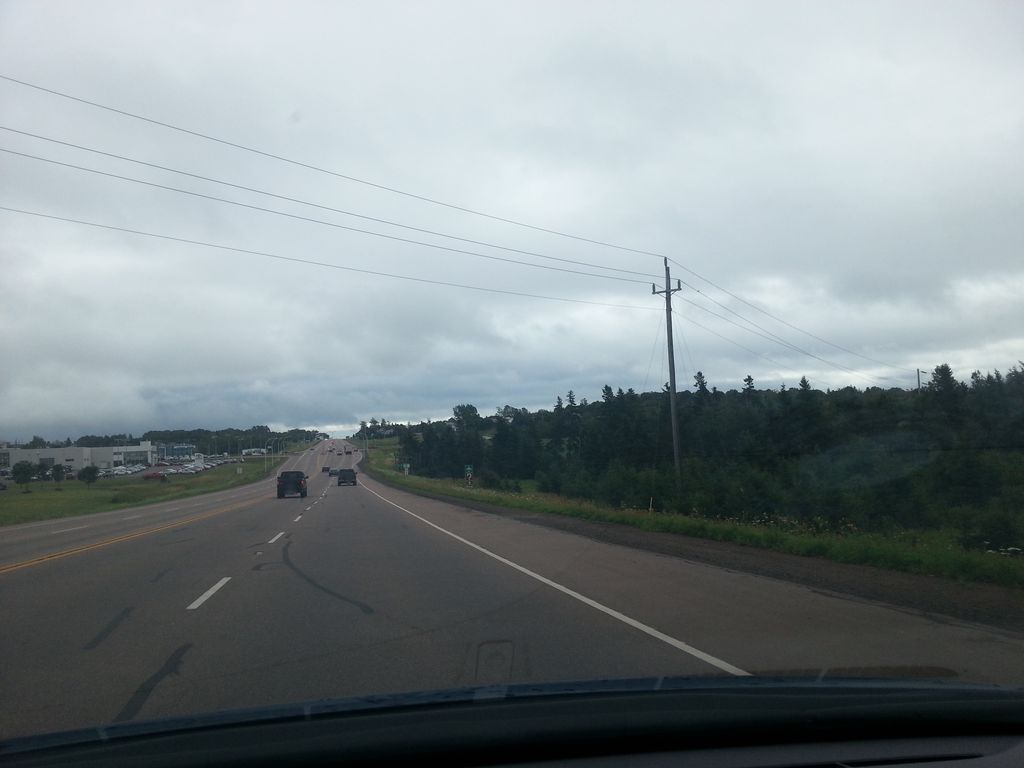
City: charlottetown